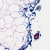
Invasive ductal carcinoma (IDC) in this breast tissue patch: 0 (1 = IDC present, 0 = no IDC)